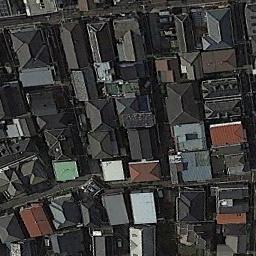
Label: residential